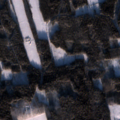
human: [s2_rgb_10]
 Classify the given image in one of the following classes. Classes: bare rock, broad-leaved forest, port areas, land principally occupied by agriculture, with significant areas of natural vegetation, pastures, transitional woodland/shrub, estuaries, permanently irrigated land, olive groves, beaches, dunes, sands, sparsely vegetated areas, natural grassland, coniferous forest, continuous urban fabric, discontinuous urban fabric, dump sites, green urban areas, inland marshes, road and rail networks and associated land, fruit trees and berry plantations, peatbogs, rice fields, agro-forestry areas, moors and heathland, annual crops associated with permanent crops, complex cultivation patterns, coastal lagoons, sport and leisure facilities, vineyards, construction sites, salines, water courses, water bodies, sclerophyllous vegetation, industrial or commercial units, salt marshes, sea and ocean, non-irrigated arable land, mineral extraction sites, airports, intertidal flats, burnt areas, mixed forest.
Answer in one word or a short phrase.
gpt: non-irrigated arable land, mixed forest, transitional woodland/shrub